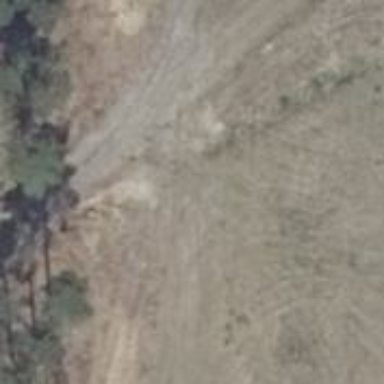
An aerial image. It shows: Grassy track with grade 5 track type.